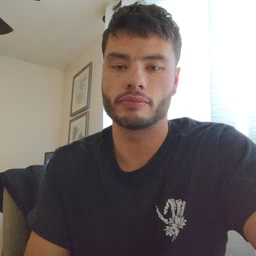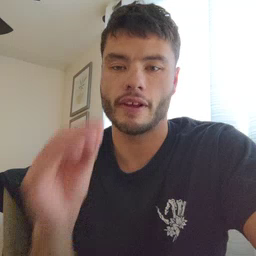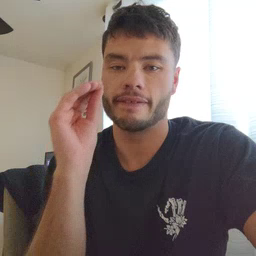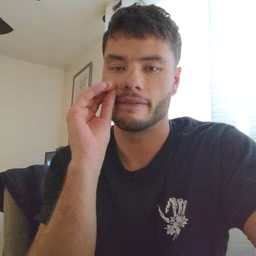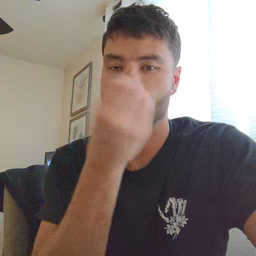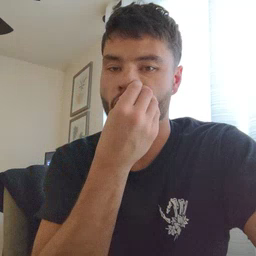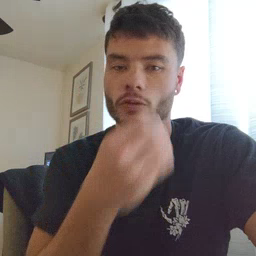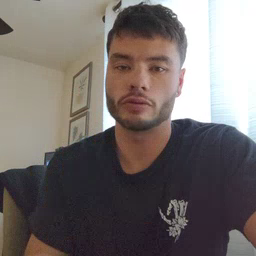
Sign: flower